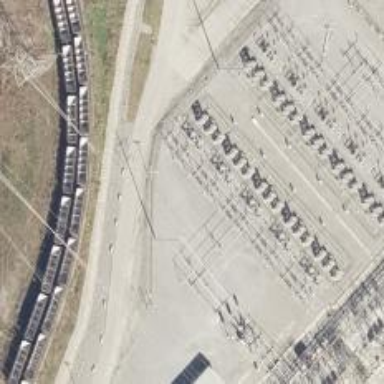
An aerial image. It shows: Switch for power supply.